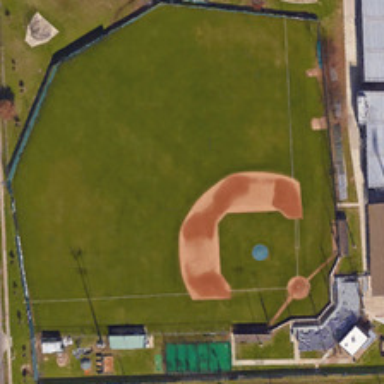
This is a grassland, several buildings and path .